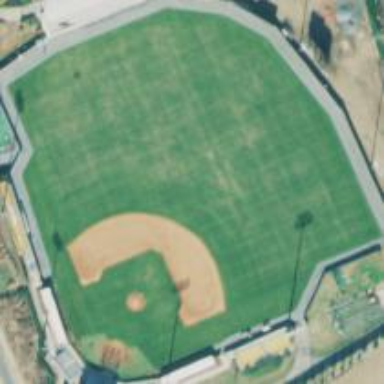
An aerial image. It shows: Baseball pitch for leisure and sports activities.